Interaction volume radius: 10 \u00c5
Interaction volume height: 45 \u00c5
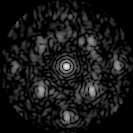
Disorder parameter: 0.4113